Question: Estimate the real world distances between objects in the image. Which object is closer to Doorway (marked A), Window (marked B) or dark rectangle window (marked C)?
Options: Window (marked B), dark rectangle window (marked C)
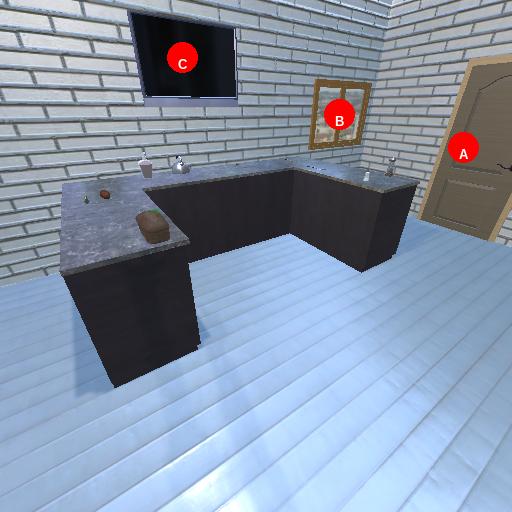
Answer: Window (marked B)